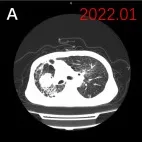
Chest CT findings. Chest CT revealed a tumor on admission in January 2022.
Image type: radiology (ct)